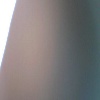
Label: sunburn